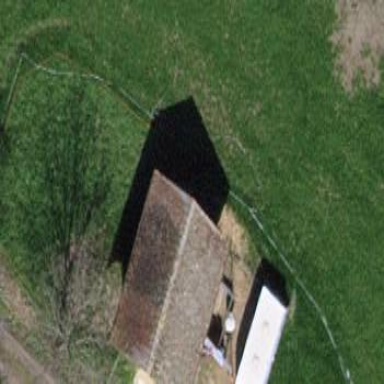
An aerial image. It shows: Barn.